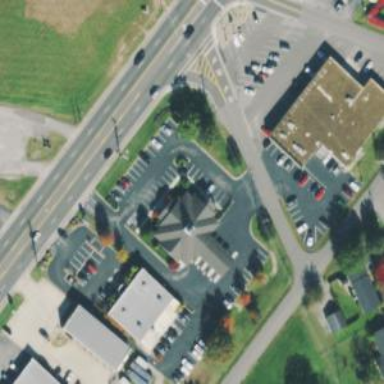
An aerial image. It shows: Parking area.